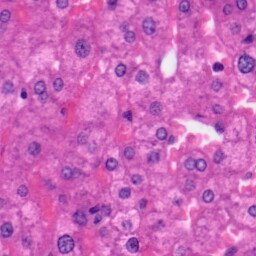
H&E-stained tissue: Liver